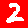
Digit: 2